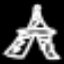
Label: The Eiffel Tower